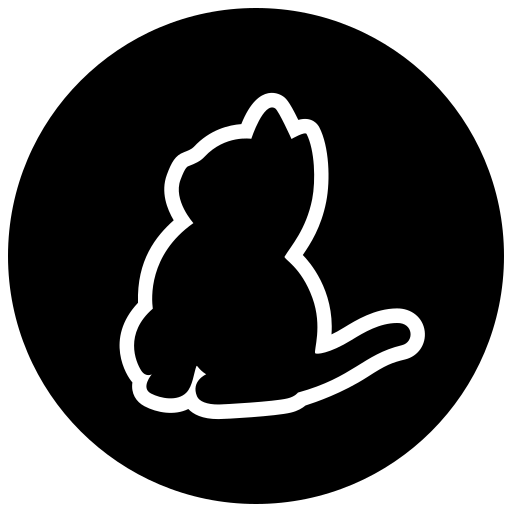
Tags: icon, FontAwesome, fa-icon, brand, yarn